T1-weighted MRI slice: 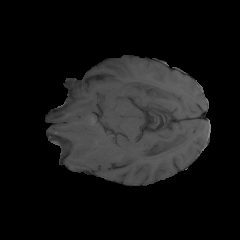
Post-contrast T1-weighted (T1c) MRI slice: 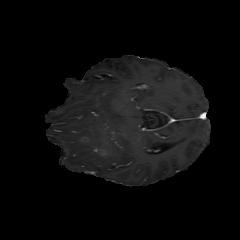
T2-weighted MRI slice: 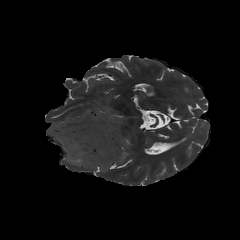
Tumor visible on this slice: yes